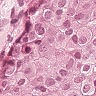
Metastatic tissue present: yes